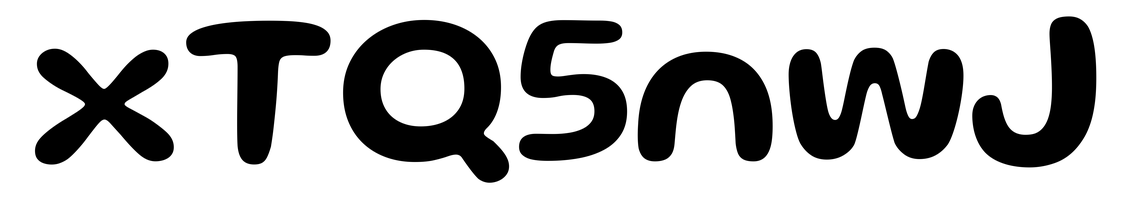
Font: Gluten_Medium